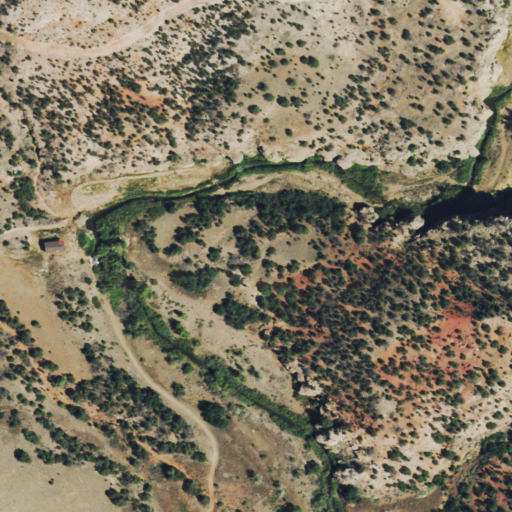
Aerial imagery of valley in Colorado named Espinosa Gulch containing evergreen forest, shrub, and grassland